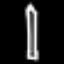
Label: pencil